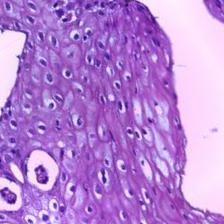
Diagnosis: Normal